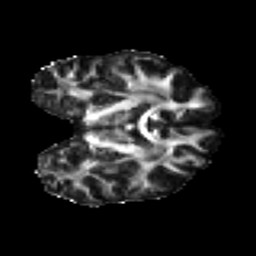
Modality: FA
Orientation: coronal
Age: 43
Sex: female
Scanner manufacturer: ge
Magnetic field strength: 3 T
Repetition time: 7.8 s
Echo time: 0.0606 s